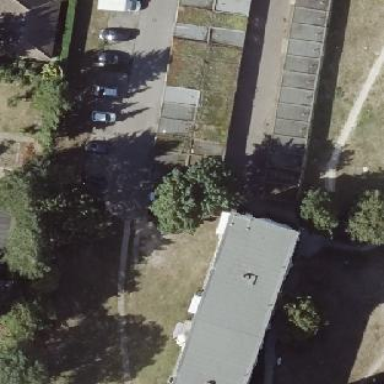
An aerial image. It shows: Group of garages.